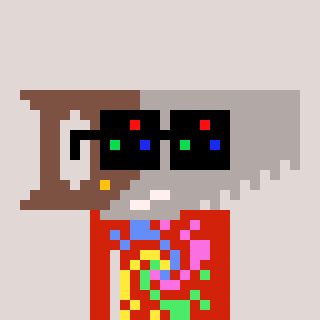
a pixel art character with square black sunglasses, a saw-shaped head and a red-colored body on a warm background